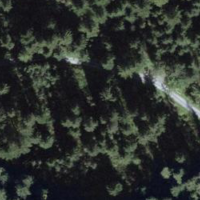
EUNIS habitat code: 43
Species observed at this site:
Muscicapa striata
Corvus corone
Erithacus rubecula
Pyrrhula pyrrhula
Dryocopus martius
Turdus viscivorus
Fringilla coelebs